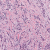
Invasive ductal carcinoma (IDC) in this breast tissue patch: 1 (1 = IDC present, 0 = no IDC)